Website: crate-barrel
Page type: customer-info-address
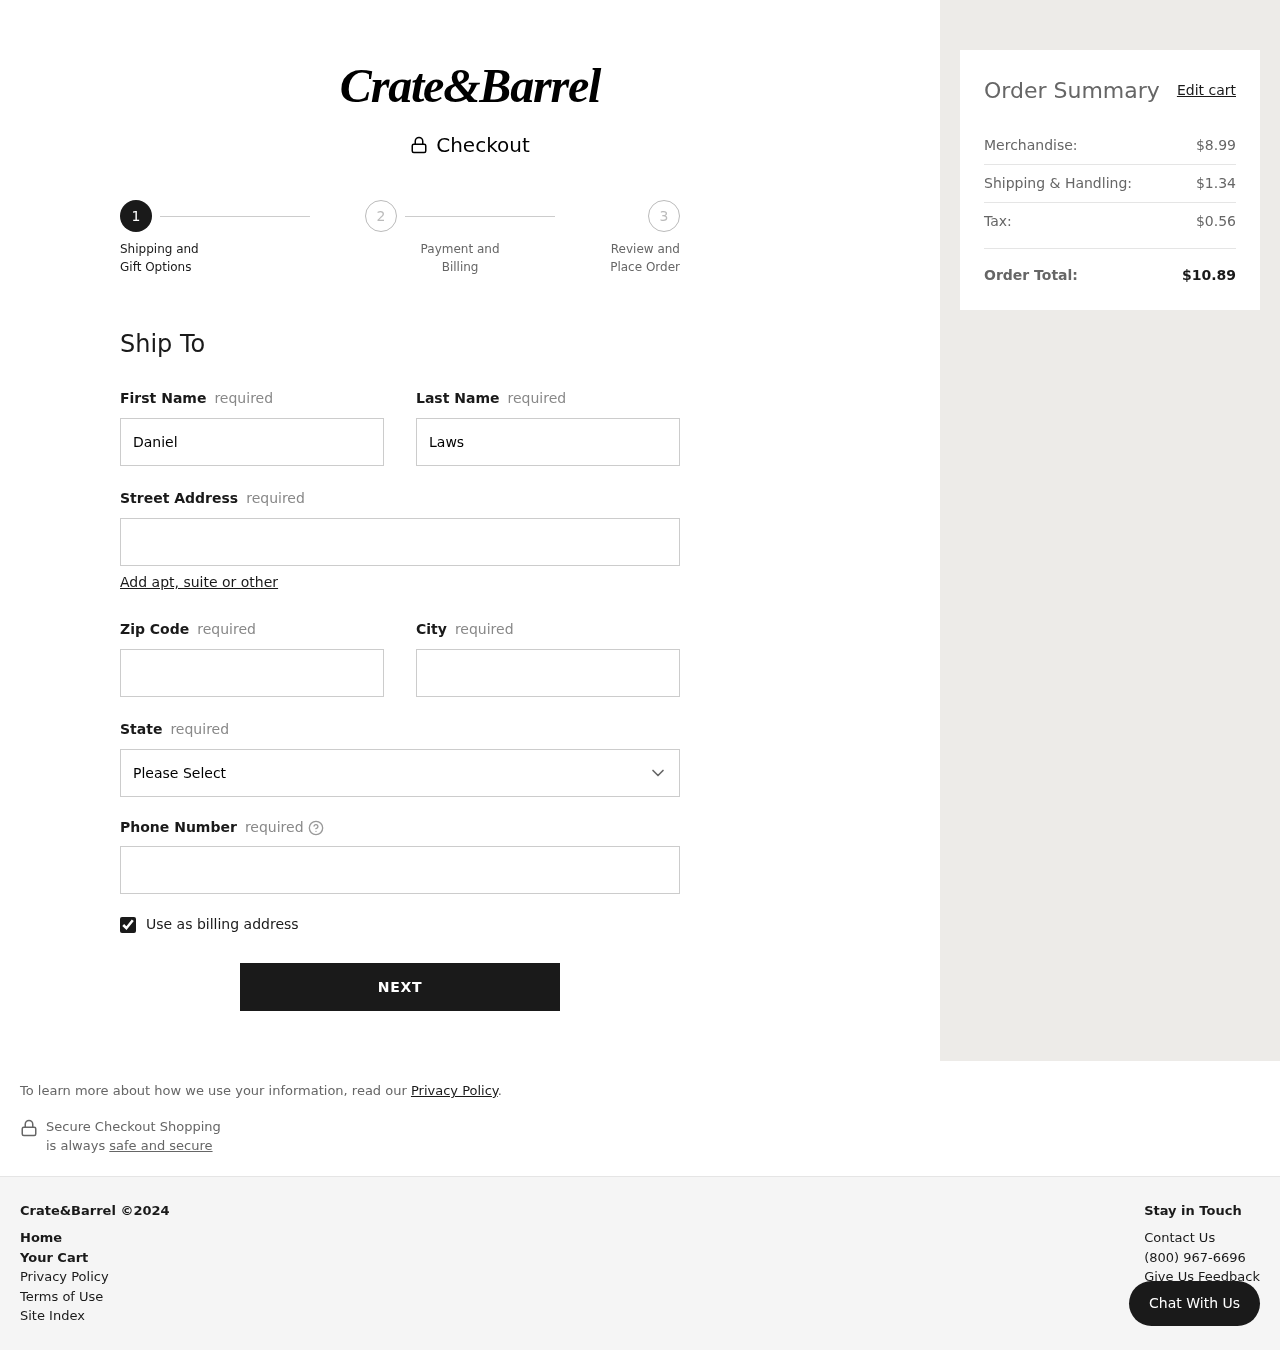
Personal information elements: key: PII_CITY
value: Dixonchester
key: PII_FIRSTNAME
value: Daniel
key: PII_LASTNAME
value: Lawson
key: PII_PHONE
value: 5947008885
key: PII_POSTCODE
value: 33611
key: PII_STATE
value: Maryland
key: PII_STREET
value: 9737 Blair River
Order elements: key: ORDER_SUBTOTAL
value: $8.99
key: ORDER_SHIPPING_COST
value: $1.34
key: ORDER_TAX
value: $0.56
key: ORDER_TOTAL
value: $10.89